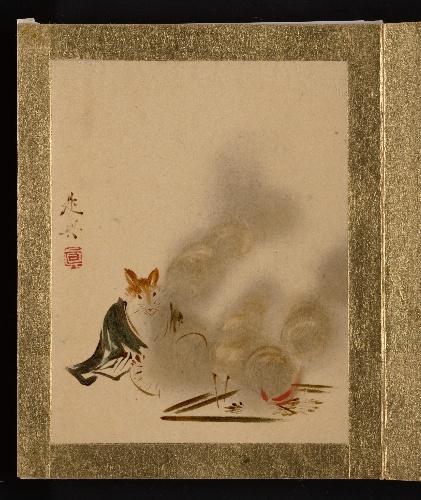
Artist: Shibata Zeshin
Artist bio: Japanese, 1807–1891
Object type: Album leaf
Classification: Paintings
Medium: Album leaf; lacquer on paper
Culture: Japan
Period: Edo period (1615–1868)
Dimensions: 4 1/2 x 3 1/2 in. (11.4 x 8.9 cm)
Department: Asian Art
Credit line: The Howard Mansfield Collection, Purchase, Rogers Fund, 1936
Accession year: 1936
Repository: Metropolitan Museum of Art, New York, NY
Tags: Foxes|Fires